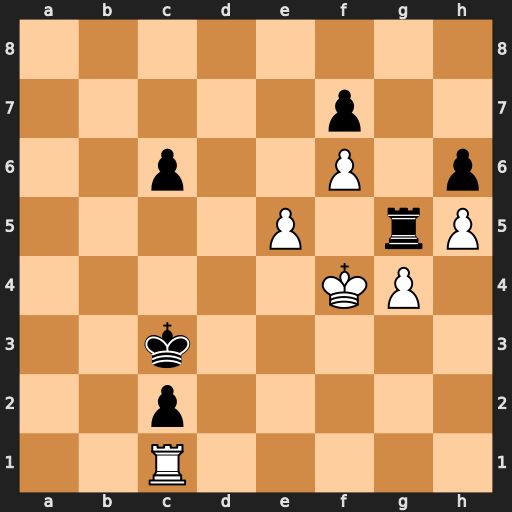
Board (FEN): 8/5p2/2p2P1p/4P1rP/5KP1/2k5/2p5/2R5
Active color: w
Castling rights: -
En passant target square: -
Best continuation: e6 Rg8 exf7